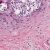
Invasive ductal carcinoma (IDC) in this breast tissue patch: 0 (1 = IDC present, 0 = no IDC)